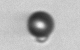
Label: bead